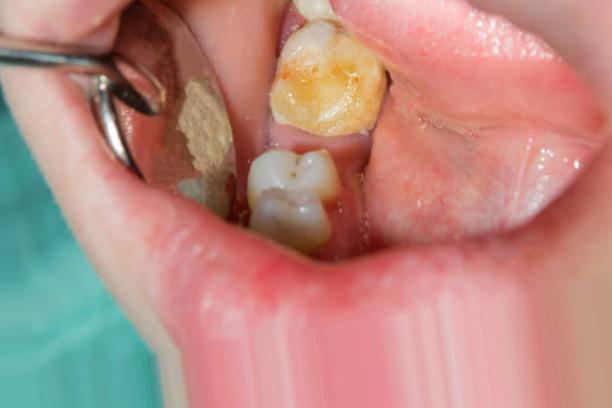
Condition: Caries